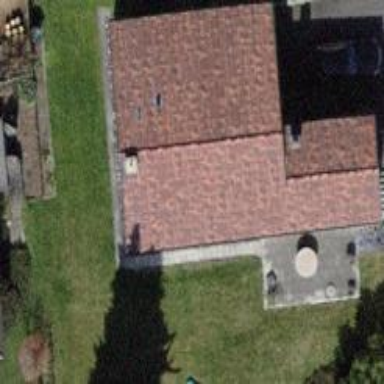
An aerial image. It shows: Simple and straightforward house.